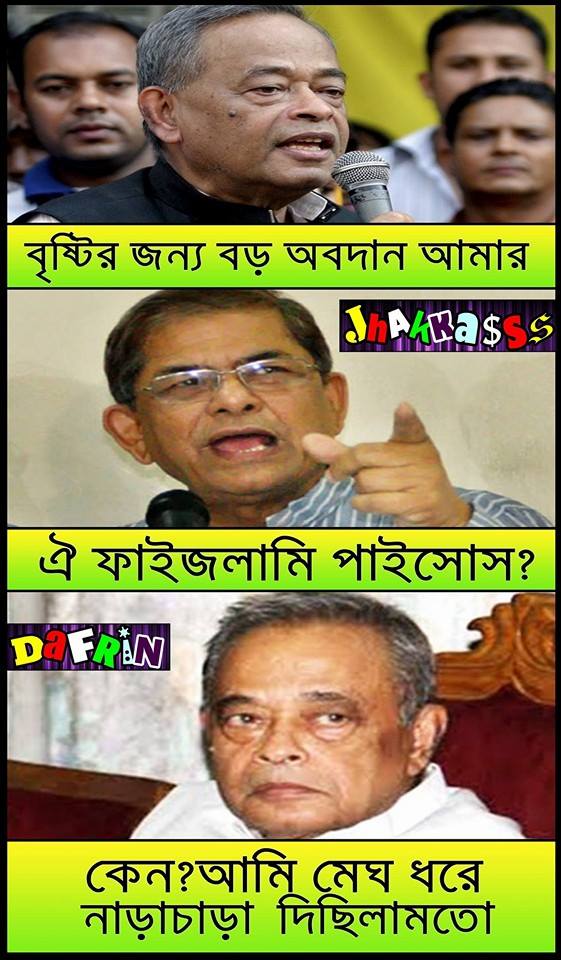
Caption: বৃষ্টির জন্য বড় অবদান আমার ঐ ফাইজলামি পাইসোস? কেন? আমি মেঘ ধরে নাড়াচাড়া দিছিলামতো
Label: hate